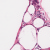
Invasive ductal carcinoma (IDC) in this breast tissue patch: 0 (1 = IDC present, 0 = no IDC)